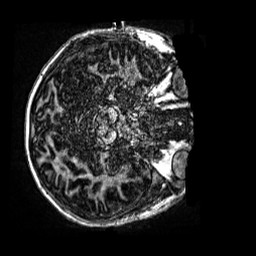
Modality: MP2RAGE
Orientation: axial
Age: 12
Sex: male
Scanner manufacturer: siemens
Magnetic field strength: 3 T
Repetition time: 4 s
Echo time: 0.00299 s